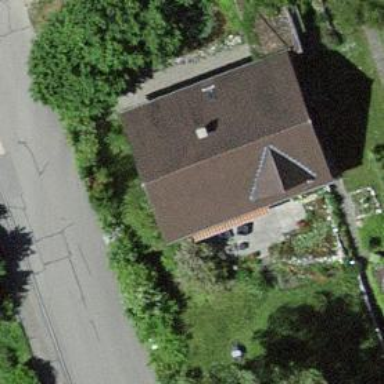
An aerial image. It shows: Residential building.